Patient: sex M, age 45
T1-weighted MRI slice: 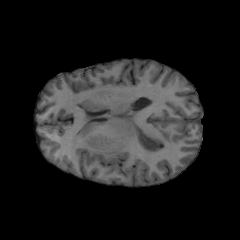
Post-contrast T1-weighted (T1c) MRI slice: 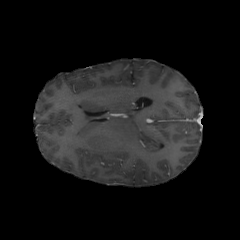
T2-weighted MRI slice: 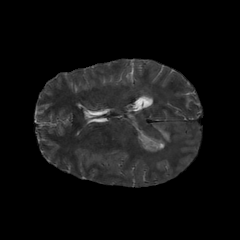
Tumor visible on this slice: yes
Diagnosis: Astrocytoma, IDH-mutant
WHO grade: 2